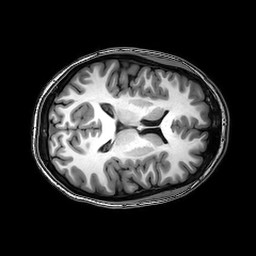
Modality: T1w
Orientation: axial
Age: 25
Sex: female
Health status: healthy
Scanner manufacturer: philips
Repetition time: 0.00818 s
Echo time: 0.00374 s